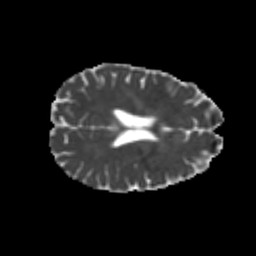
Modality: MD
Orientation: axial
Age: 23
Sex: female
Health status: healthy
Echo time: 0.074 s